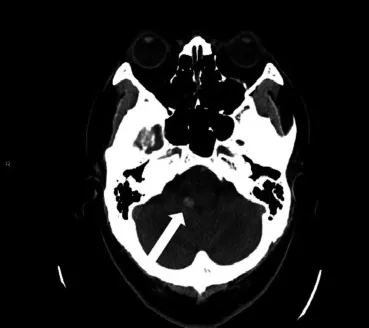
A 1 cm intracranial hemorrhage (ICH) in the right cerebellar peduncle was detected on a non-contrast brain CT scan.
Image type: radiology (ct)